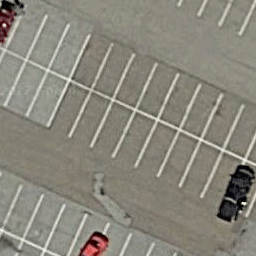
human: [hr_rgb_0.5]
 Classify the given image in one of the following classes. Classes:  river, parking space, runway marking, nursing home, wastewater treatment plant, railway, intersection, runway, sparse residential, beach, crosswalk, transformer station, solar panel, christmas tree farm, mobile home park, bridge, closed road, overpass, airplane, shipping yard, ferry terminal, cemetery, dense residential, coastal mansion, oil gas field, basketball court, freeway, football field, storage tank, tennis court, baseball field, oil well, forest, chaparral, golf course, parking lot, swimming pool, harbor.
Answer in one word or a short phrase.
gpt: parking space